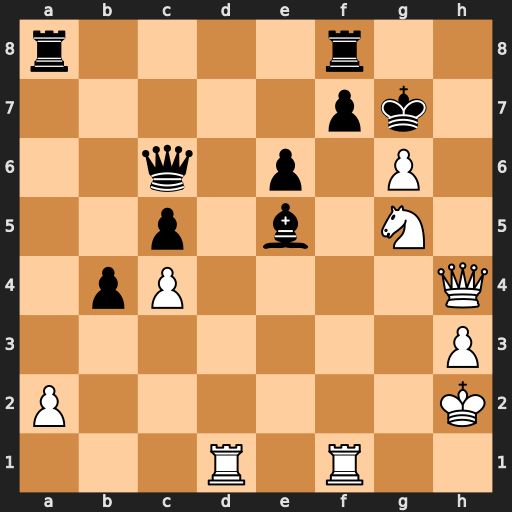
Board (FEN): r4r2/5pk1/2q1p1P1/2p1b1N1/1pP4Q/7P/P6K/3R1R2
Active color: w
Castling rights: -
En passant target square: -
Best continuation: Kg1 Bh2+ Kxh2 Rxa2+ Rf2 Rxf2+ Qxf2